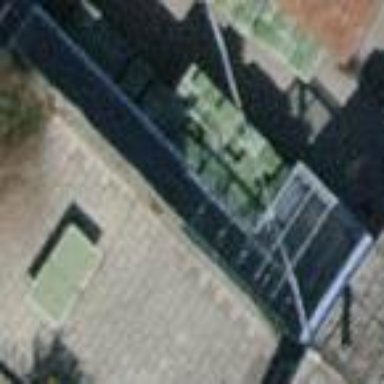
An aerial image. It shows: View of roof of building.